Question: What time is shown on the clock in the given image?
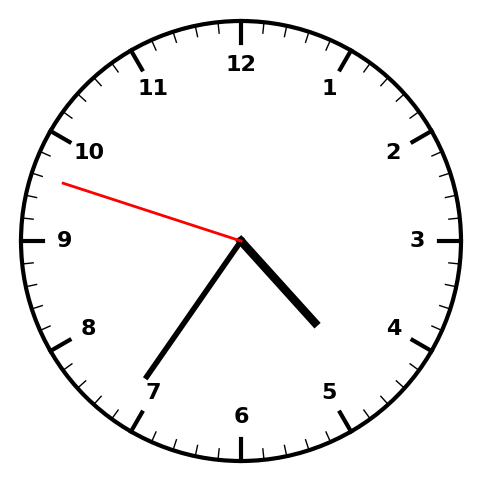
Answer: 04:35:48